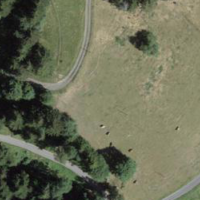
EUNIS habitat code: 24
Species observed at this site:
Petasites albus